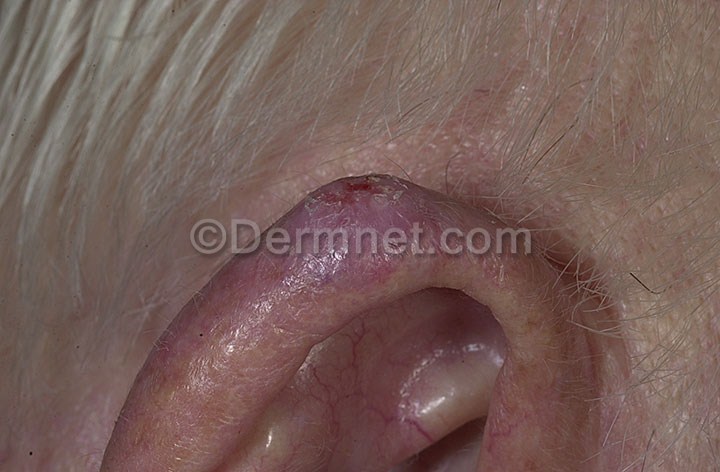
Disease: Actinic Keratosis Basal Cell Carcinoma and other Malignant Lesions